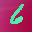
Label: 6